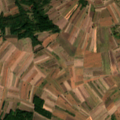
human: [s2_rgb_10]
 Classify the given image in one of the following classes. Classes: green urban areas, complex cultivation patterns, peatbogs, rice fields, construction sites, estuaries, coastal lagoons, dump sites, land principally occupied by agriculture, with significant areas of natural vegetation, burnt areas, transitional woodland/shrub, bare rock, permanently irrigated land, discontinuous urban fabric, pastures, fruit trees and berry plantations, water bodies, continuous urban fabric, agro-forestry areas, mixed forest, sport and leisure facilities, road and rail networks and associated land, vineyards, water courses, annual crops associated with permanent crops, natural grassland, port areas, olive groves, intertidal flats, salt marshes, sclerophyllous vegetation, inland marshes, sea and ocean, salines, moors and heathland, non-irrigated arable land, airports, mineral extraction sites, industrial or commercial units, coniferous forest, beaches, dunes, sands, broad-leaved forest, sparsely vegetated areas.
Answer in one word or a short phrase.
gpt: non-irrigated arable land, complex cultivation patterns, land principally occupied by agriculture, with significant areas of natural vegetation, broad-leaved forest